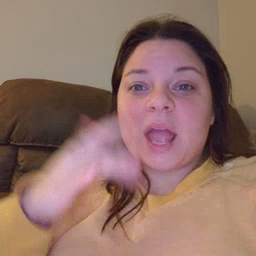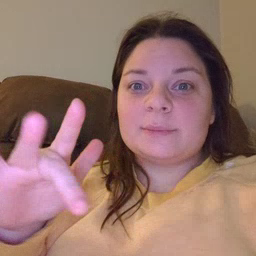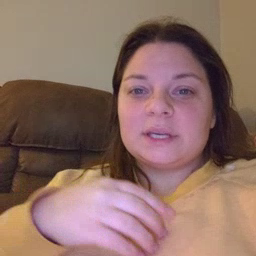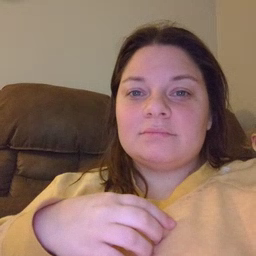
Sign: empty